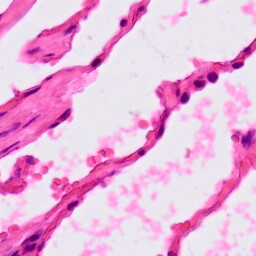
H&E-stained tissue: Lung